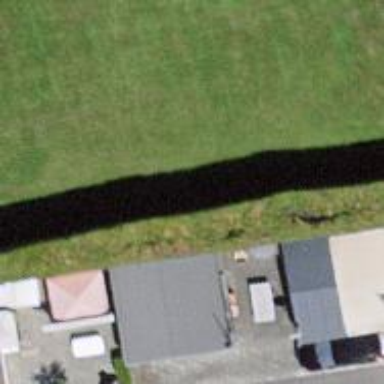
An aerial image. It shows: Hedge barrier.